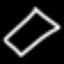
Label: square